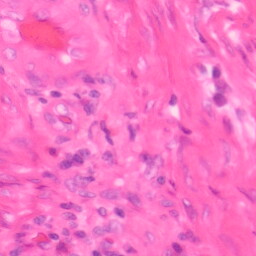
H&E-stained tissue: Colon